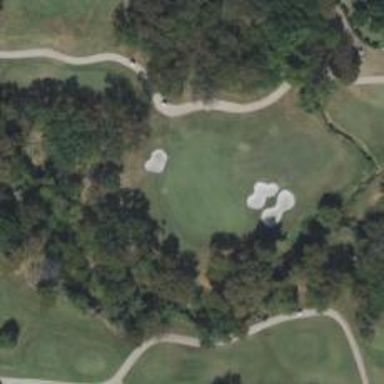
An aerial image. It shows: View of golf hole.